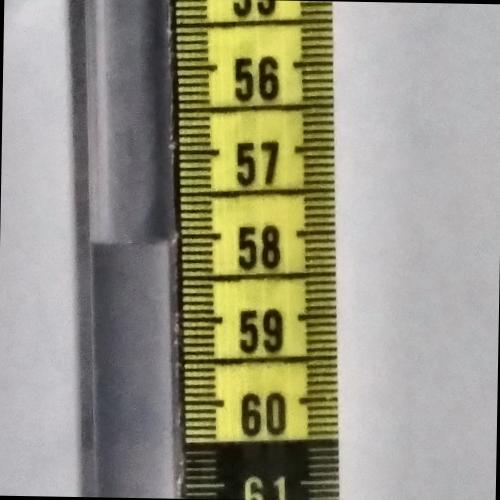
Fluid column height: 58.1 cm